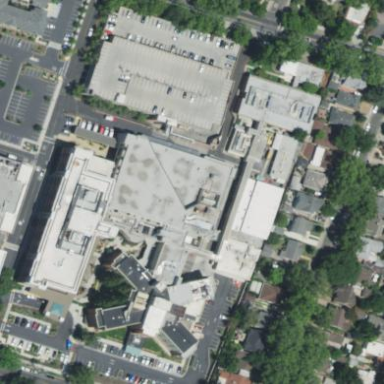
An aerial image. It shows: Hospital building.